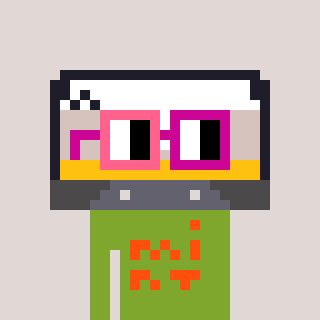
a pixel art character with square pink and red glasses, a cassette tape-shaped head and a slimegreen-colored body on a warm background